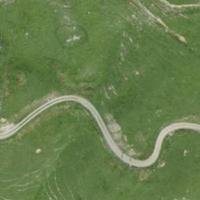
EUNIS habitat code: 23
Species observed at this site:
Vaccinium vitis-idaea